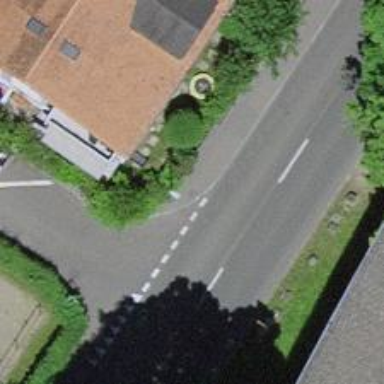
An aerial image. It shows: Kerb serving as barrier.